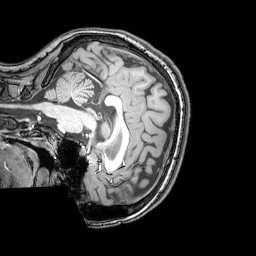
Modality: T1w
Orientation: sagittal
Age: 22
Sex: female
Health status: healthy
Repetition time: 0.081 s
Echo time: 0.037 s